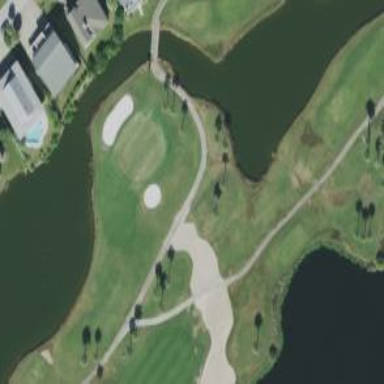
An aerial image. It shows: Path for both road and golf.